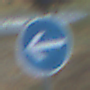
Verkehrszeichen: VorgeschriebeneFahrtrichtungHierLinks
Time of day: Dawn
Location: Outdoor (Nature)
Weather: Clear
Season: NotSpecified
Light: Natural